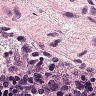
Metastatic tissue present: no